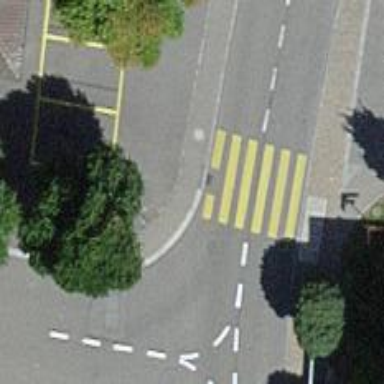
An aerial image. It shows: Uncontrolled zebra crossing with yellow markings.